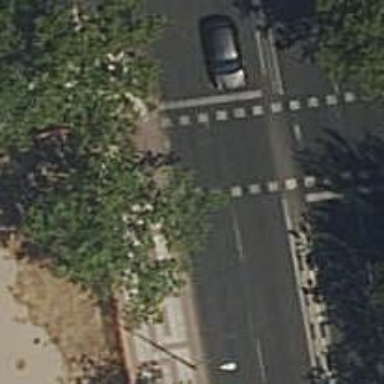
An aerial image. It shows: Traffic signals at road crossing.